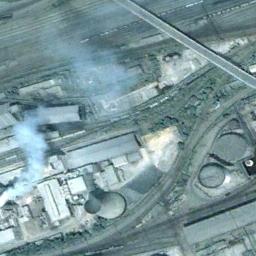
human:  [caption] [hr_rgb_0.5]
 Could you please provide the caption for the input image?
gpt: The thermal power station is on the grass next to some buildings with white mist above .

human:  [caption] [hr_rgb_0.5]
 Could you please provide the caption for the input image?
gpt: There are many buildings next to the thermal power station .

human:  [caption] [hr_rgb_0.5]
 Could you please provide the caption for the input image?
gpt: In the thermal power station there are neatly planned factories and good greenery  There are two cooling towers and a smoking chimney .

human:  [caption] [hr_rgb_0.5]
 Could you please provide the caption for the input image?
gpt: There are seven thermal power stations here, two of which are thinner and taller than others .

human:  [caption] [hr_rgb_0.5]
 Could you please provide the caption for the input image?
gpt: There re some buildings on the thermal power station .